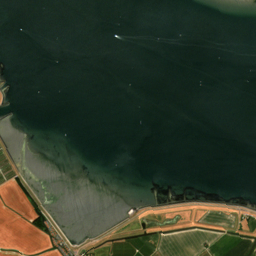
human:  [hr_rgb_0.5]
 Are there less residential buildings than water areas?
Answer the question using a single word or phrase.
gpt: no

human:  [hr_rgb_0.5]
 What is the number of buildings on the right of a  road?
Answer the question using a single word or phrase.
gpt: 74

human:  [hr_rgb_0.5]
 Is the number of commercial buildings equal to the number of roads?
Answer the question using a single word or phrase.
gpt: no

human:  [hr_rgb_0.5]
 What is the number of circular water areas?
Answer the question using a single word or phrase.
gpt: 0

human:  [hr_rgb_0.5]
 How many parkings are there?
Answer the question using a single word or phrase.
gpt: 1

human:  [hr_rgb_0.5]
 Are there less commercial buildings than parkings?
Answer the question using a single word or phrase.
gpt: yes

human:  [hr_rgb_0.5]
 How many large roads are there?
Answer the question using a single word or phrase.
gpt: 0

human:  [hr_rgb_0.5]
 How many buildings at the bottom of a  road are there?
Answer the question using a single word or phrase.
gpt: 74

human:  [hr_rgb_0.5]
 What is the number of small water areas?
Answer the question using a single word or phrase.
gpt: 26

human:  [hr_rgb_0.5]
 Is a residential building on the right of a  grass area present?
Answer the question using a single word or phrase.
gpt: yes

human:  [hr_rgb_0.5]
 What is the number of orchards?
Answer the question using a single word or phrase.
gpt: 2

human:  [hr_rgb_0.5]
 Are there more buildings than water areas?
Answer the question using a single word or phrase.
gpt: yes

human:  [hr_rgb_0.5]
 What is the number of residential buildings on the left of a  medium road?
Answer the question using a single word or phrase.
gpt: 0

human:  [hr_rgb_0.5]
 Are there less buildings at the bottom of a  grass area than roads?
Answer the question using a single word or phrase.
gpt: yes

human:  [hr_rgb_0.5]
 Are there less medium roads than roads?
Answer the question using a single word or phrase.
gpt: yes

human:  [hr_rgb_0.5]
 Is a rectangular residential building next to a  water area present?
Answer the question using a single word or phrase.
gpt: yes

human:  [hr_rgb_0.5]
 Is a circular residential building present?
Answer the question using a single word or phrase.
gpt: no

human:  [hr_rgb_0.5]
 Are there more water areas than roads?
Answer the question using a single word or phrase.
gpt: no

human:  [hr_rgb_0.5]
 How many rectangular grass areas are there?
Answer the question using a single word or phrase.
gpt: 1

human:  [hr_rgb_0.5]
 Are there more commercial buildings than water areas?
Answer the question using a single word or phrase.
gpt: no

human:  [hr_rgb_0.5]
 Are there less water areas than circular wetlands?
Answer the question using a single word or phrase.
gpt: no

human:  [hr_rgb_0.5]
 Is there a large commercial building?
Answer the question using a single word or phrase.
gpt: no

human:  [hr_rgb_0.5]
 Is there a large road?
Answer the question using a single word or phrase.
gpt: no

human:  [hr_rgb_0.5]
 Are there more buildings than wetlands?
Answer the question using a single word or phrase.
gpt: yes

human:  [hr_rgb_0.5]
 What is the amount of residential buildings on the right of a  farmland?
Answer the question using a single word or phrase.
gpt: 74

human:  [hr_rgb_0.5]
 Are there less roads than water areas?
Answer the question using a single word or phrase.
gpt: no

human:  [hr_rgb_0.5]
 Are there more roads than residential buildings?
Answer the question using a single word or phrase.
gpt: yes

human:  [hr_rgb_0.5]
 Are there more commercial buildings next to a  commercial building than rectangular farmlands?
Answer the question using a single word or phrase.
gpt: no

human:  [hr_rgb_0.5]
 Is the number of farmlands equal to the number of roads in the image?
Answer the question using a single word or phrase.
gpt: no

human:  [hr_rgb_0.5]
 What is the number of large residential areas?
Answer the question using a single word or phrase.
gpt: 1

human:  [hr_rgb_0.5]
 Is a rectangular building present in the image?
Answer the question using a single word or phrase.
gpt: yes

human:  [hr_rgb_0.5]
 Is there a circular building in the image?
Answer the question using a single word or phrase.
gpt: no

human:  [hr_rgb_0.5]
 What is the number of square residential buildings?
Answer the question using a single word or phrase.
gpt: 0

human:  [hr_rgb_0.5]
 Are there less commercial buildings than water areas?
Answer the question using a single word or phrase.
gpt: yes

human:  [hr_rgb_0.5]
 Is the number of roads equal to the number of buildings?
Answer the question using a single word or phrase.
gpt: no

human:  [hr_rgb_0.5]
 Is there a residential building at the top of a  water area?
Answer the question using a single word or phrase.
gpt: yes